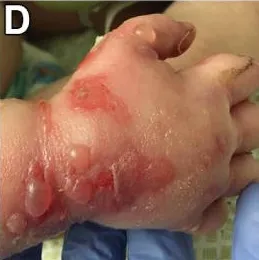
Day 7: Bullae and erythema was markedly reduced on both the mid-humerus.
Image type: medical_photograph (skin_photograph)